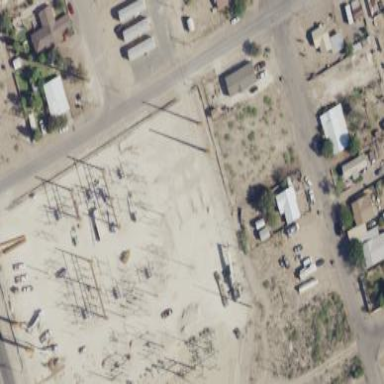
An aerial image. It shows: Distribution level power substation surrounded by fence.